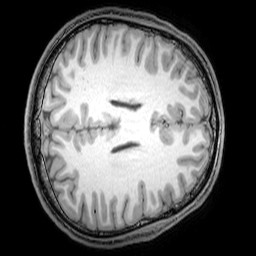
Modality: T1w
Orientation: axial
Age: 22
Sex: male
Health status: healthy
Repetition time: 0.081 s
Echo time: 0.037 s